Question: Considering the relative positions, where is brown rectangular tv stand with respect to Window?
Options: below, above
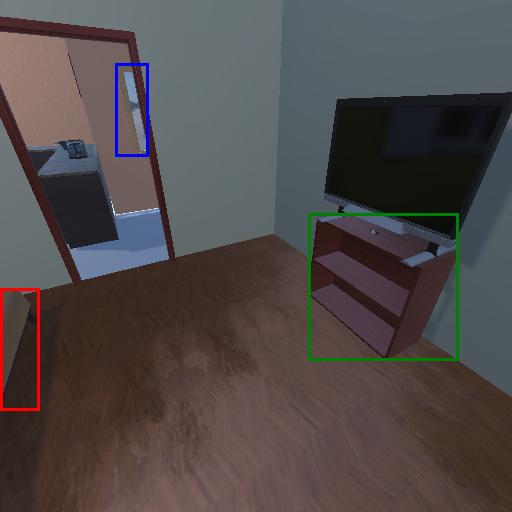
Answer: below